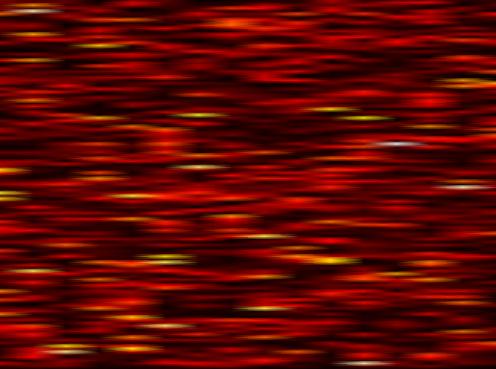
Label: FBMC